Question: I implemented small icons to switch between languages and get back to the same page, but I get stuck with the new Symfony2.2 '_locale' behaviour.
'''
<a class="lang" href="{{ path(app.request.get('_route'), app.request.get('_route_params')|merge({'_locale': 'fr'})) }}">
<img src="{{ asset('bundles/fuzlayout/images2/locale_fr.png') }}" title="Francais" alt="Francais" />
</a>
&nbsp;
<a class="lang" href="{{ path(app.request.get('_route'), app.request.get('_route_params')|merge({'_locale': 'en'})) }}">
<img src="{{ asset('bundles/fuzlayout/images2/locale_en.png') }}" title="English" alt="English" />
</a>
'''
This displays :

If I click on a locale everywhere on my website, this is ok because all routes takes the famous '_locale' argument, for example, if I am in the following page :
'''
fuz_home_test:
pattern: /{_locale}/test
defaults: { _controller: FuzHomeBundle:Default:test }
requirements:
_locale: fr|en
'''
The URL generated by the following route will be '/fr/test' or '/en/test'.
But, my homepage can't have the '_locale' parameter :
'''
fuz_home:
pattern: /
defaults: { _controller: FuzHomeBundle:Default:index }
'''
If I put a default argument such as :
'''
fuz_home:
pattern: /{_locale}
defaults: { _controller: FuzHomeBundle:Default:index, _locale: %locale% }
requirements:
_locale: fr|en
'''
By default, Symfony will use the fallback locale instead of the user original's one.
So my question is : how to create a multi-language homepage ?
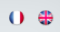
Answer: After spending my whole eveening on the problem, I finally got a solution.
You need to bind '/' to a controller that will redirect user to the right translated homepage according to his locale.
In your routing :
'''
fuz_index:
pattern: /
defaults: { _controller: FuzHomeBundle:Default:index }
fuz_home:
pattern: /{_locale}
defaults: { _controller: FuzHomeBundle:Default:home }
requirements:
_locale: fr|en
'''
In your controller :
'''
public function indexAction()
{
$router = $this->get('router');
$locale = $this->getRequest()->getLocale(); // here is the magic!
$url = $router->generate('fuz_home', array('_locale' => $locale));
return new RedirectResponse($url);
}
public function homeAction()
{
return $this->render('FuzHomeBundle:Default:index.html.twig');
}
'''
# Edit
I finally installed <URL>.